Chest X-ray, PA view. Patient: 58 years old, sex F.
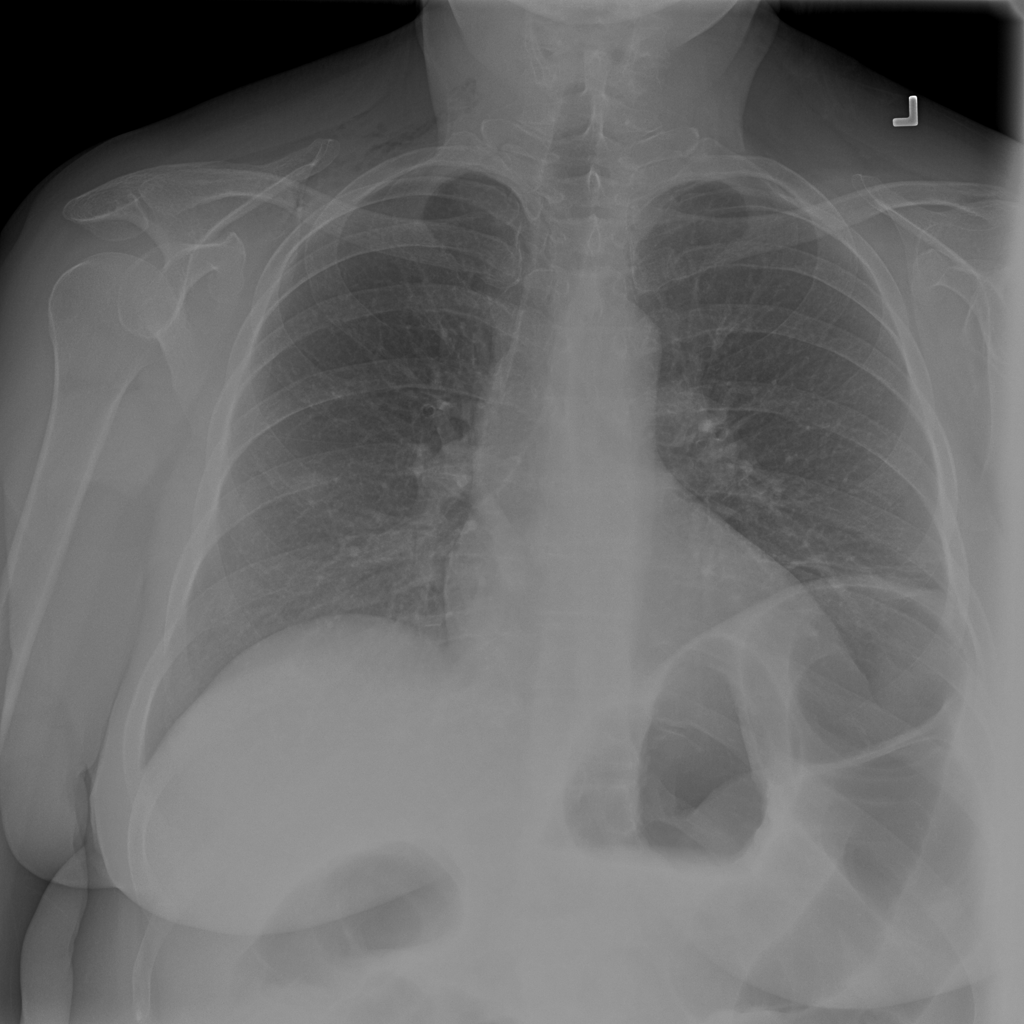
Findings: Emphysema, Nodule